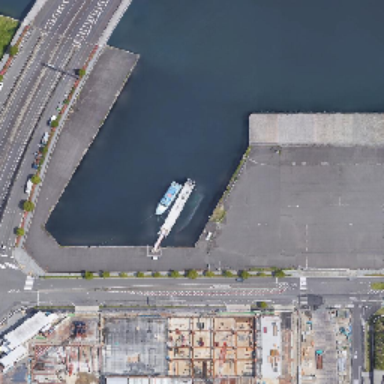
A blue ship moored near the harbor .